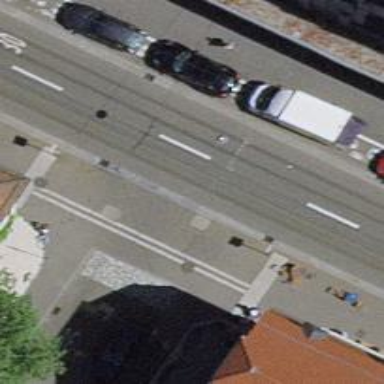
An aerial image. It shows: Residential road with asphalt surface and opposite cycleway.